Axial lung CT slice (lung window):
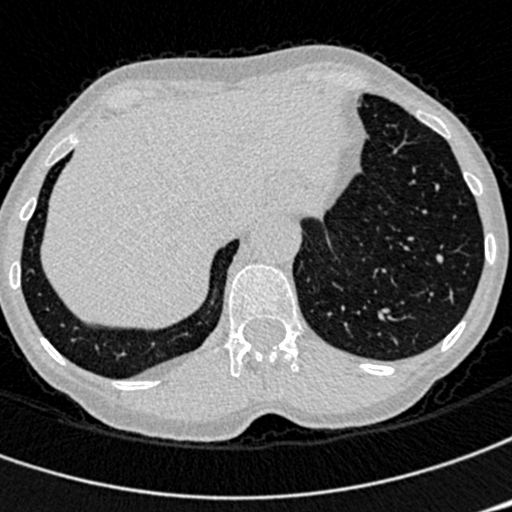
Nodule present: no